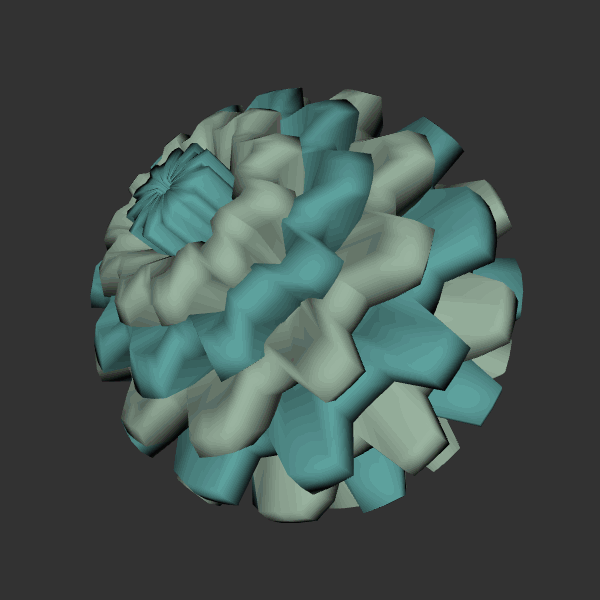
Background: dark